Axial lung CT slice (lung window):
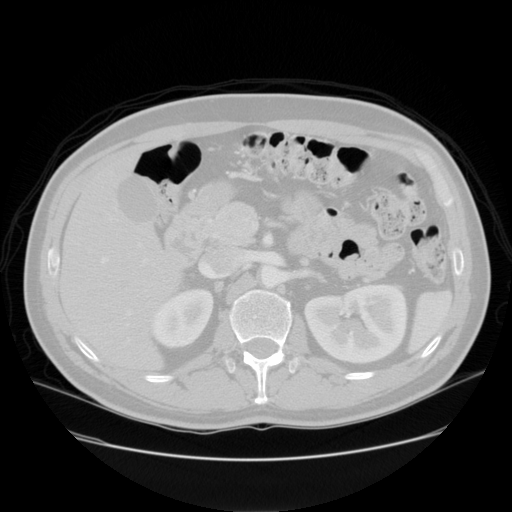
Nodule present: no